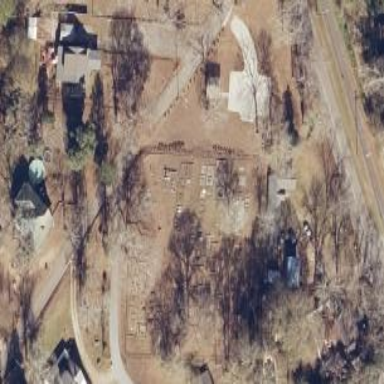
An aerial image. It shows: Graveyard used as cemetery.